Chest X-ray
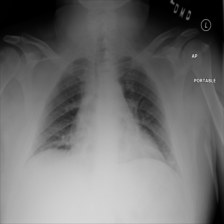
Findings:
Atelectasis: positive
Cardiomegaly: negative
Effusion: negative
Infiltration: positive
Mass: negative
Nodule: negative
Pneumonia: negative
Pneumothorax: negative
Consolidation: negative
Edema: negative
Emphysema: negative
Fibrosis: negative
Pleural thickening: negative
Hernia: negative